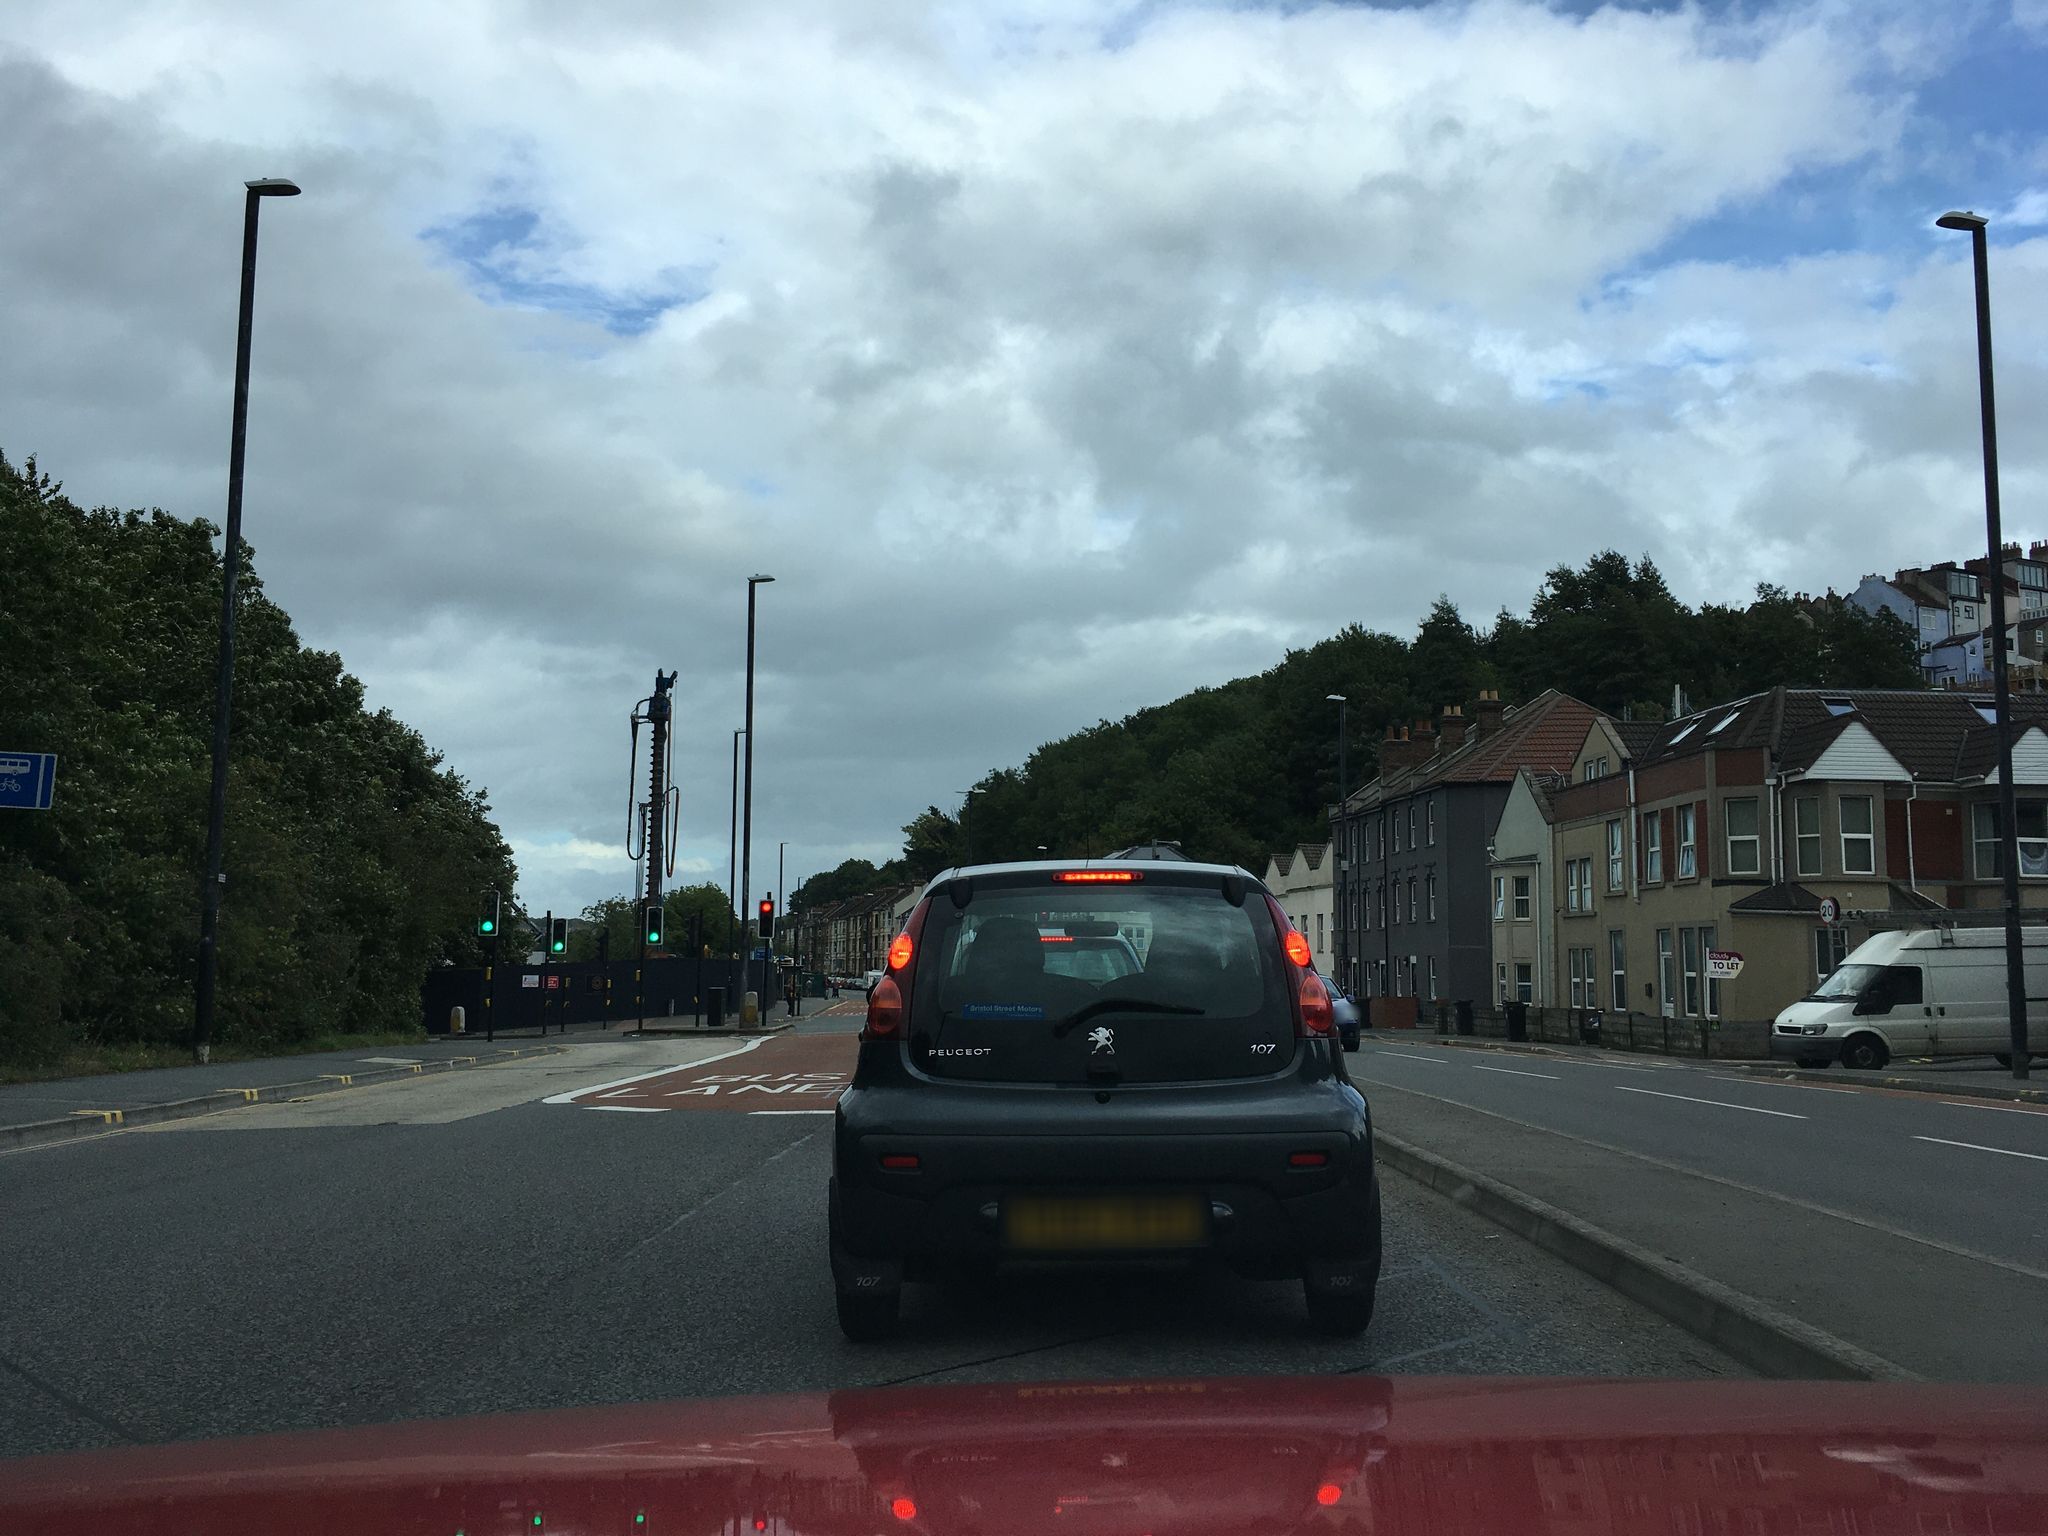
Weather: cloudy
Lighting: day
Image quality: good
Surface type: driving surface
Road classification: trunk, tertiary
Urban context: urban centre
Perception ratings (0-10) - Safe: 4.56, Lively: 8.48, Beautiful: 6.57, Boring: 0.61, Depressing: 3.24, Wealthy: 5.77